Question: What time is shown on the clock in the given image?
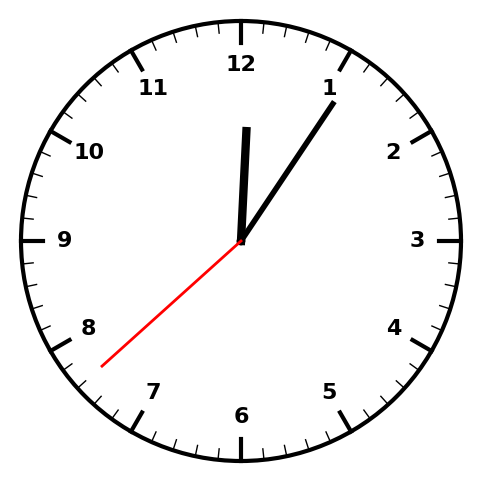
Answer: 12:05:38